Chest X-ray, PA view. Patient: 37 years old, sex F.
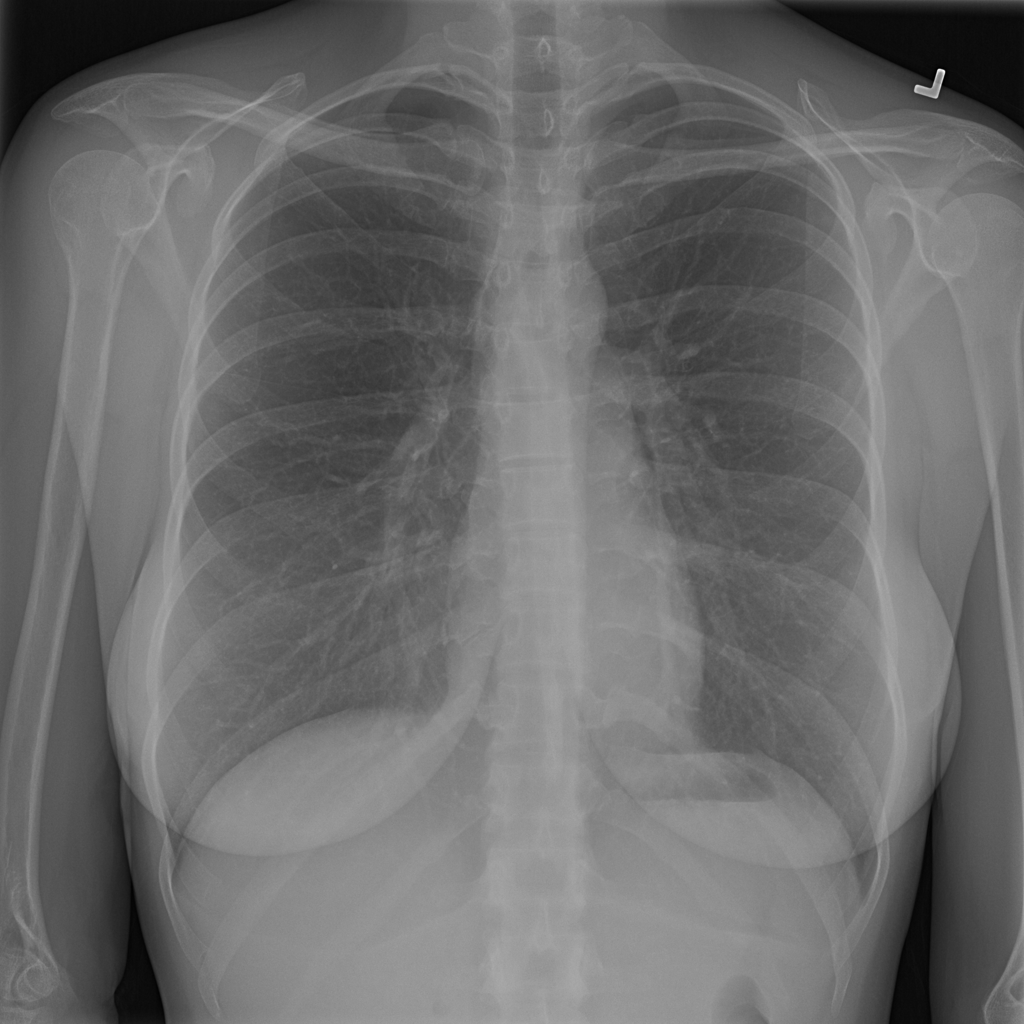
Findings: No Finding